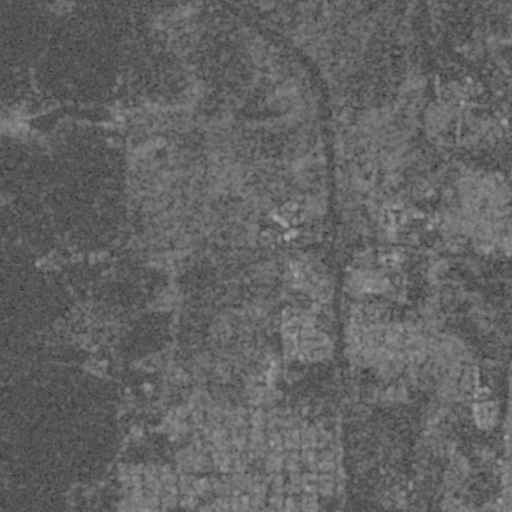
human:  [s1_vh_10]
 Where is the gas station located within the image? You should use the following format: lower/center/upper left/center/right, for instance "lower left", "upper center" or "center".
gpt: The gas station is located in the center of the image.
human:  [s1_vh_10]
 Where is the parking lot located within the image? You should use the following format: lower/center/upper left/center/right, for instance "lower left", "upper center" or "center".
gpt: The parking lot is located in the lower center of the image.
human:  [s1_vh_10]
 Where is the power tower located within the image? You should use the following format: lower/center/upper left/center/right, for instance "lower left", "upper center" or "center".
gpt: The power tower is located in the upper right of the image.
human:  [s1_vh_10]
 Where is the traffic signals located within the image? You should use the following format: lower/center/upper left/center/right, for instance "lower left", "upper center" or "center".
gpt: The traffic signals is located in the center right of the image.
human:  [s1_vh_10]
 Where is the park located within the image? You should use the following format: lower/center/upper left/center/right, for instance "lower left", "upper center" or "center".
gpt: There is no park in the image.

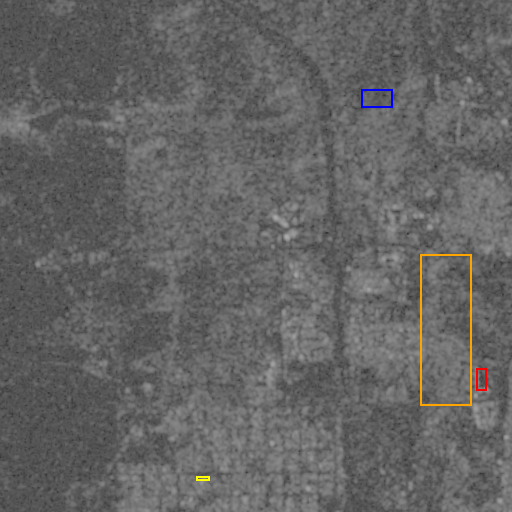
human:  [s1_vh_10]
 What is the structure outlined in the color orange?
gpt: The structure outlined in orange is a park.
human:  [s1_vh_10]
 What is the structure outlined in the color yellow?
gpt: The structure outlined in yellow is a parking lot.
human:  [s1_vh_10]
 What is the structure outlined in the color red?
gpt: The structure outlined in red is a building.
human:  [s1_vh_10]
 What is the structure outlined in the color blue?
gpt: The structure outlined in blue is a building.
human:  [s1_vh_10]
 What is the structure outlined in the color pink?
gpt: There is no pink outline.